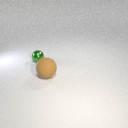
small green metal sphere to the left of large brown rubber sphere